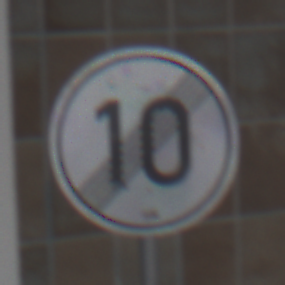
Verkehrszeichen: EndeGeschwindigkeit10
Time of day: MorningAfternoon
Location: Roofed (Urban)
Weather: PartlyCloudy
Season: NotSpecified
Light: Natural